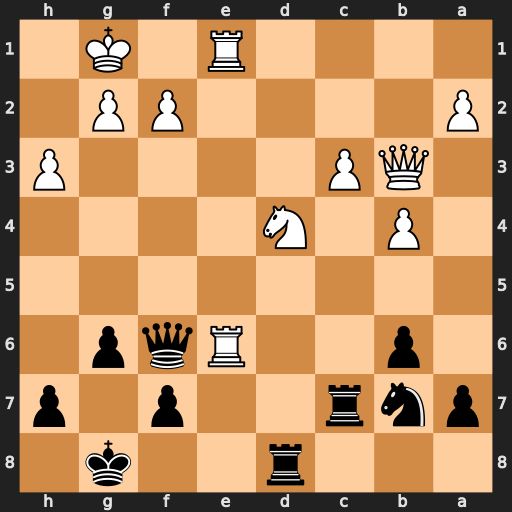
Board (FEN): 3r2k1/pnr2p1p/1p2Rqp1/8/1P1N4/1QP4P/P4PP1/4R1K1
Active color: b
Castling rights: -
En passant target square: -
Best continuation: fxe6 Rxe6 Qf7